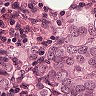
Metastatic tissue present: yes